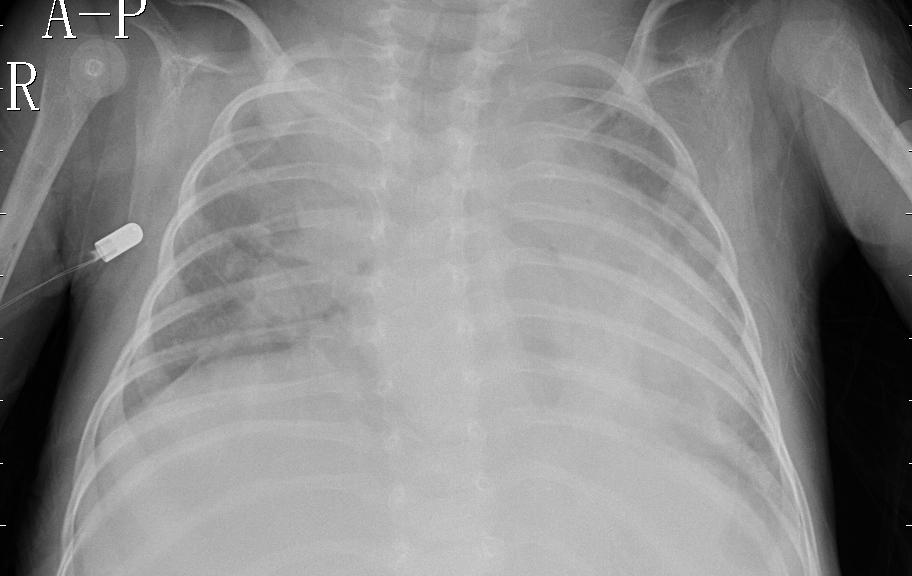
Diagnosis: PNEUMONIA